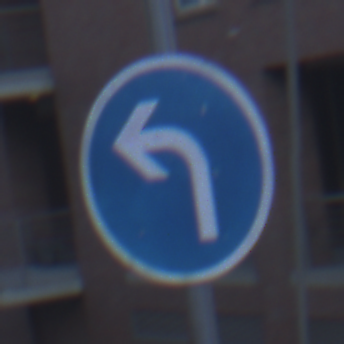
Verkehrszeichen: VorgeschriebeneFahrtrichtungLinks
Umgebung: Outdoor, Urban
Tageszeit: SunriseSunset
Wetter: Clear
Licht: Natural
Jahreszeit: NotSpecified
Kontrast: MediumContrast